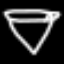
Label: diamond